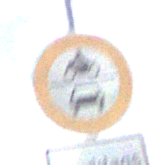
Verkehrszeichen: VerbotKraftfahrzeuge
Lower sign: ZeitangabenMitBeschraenkungAufWochentage1
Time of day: Midday
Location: Outdoor (Nature)
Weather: PartlyCloudy
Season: NotSpecified
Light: Natural